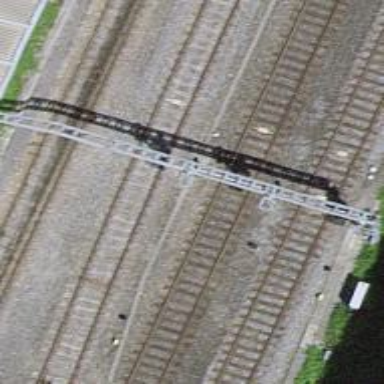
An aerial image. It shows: Railway signal.